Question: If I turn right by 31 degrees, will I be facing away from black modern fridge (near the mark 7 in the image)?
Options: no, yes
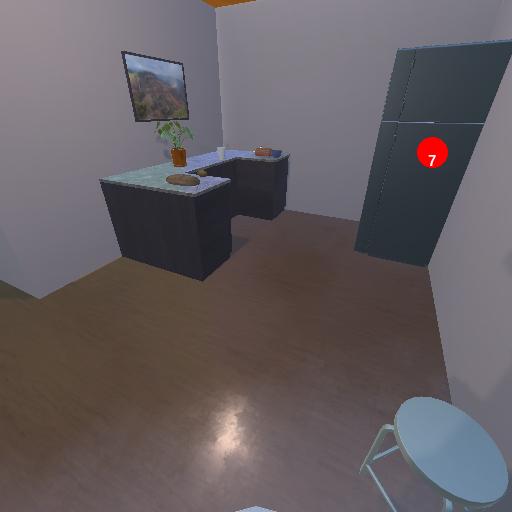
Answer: no